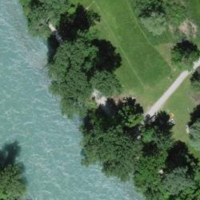
EUNIS habitat code: 15
Species observed at this site:
Fraxinus excelsior
Mentha aquatica
Symphoricarpos albus
Cardamine pratensis
Prunus padus
Filipendula ulmaria